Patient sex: F
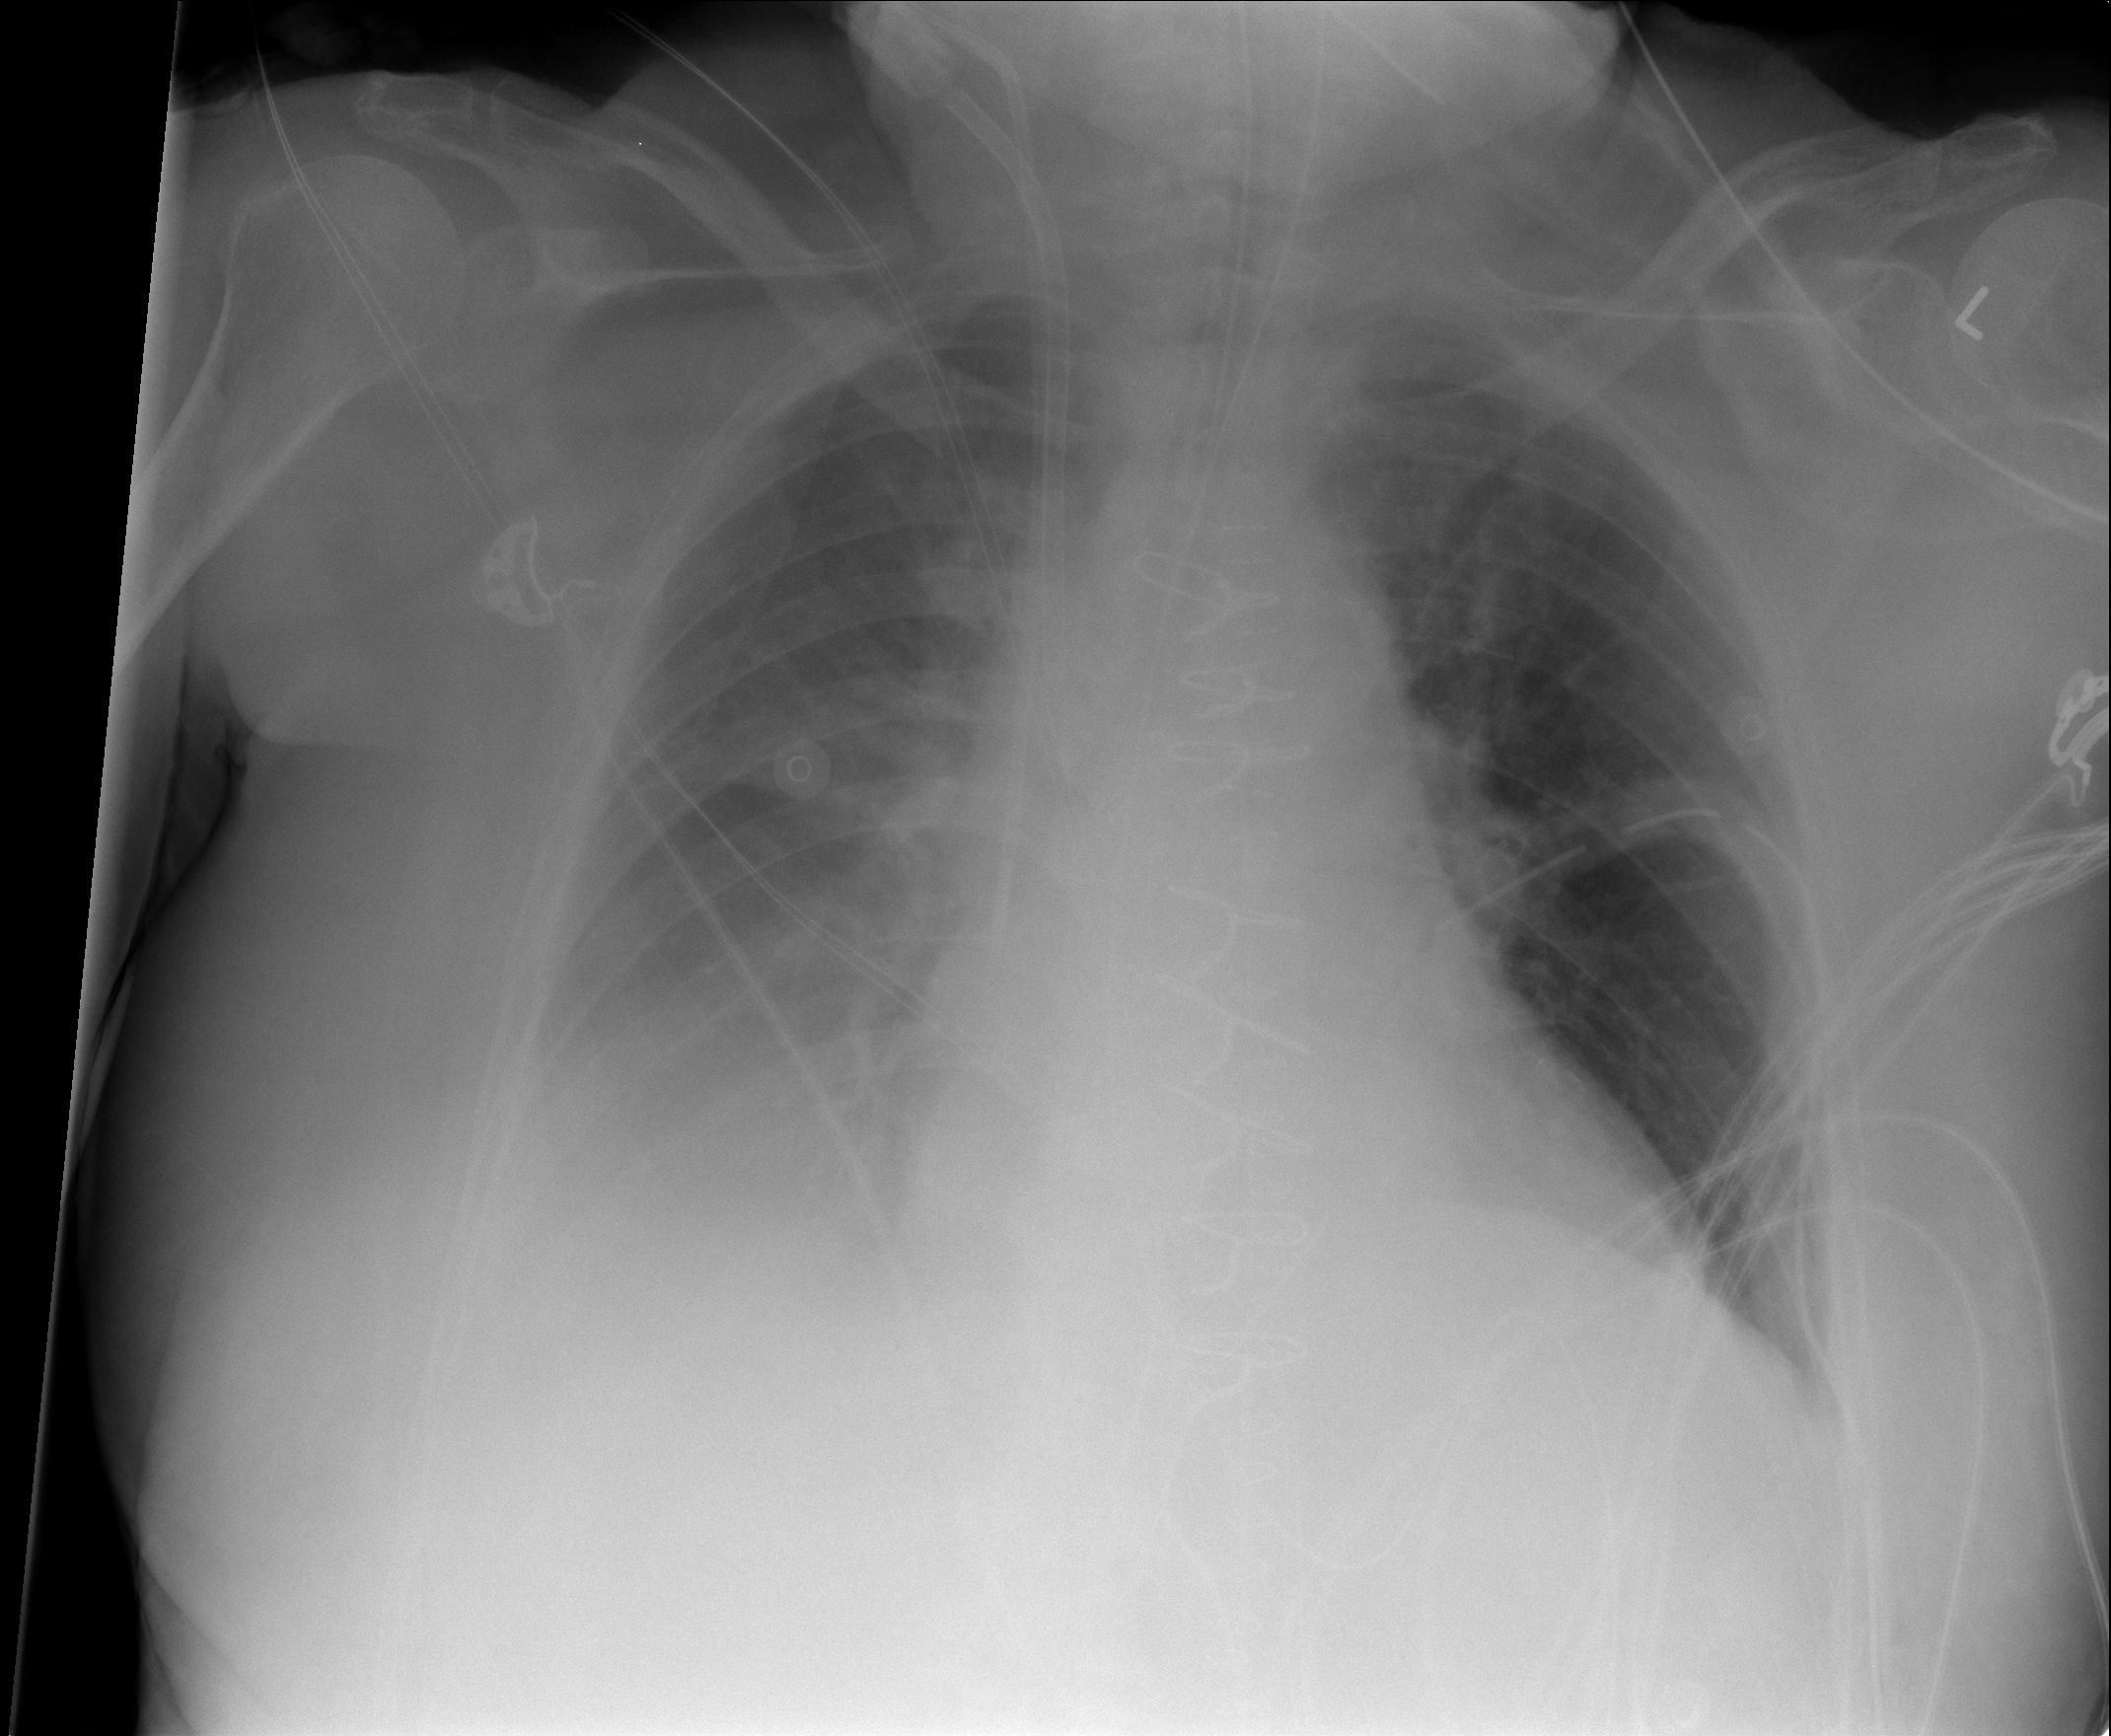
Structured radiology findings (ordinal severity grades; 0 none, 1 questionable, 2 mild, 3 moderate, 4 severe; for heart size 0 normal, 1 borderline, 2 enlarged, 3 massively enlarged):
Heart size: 0
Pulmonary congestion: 0
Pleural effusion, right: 3
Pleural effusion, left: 0
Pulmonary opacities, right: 2
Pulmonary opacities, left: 2
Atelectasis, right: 2
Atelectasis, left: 0